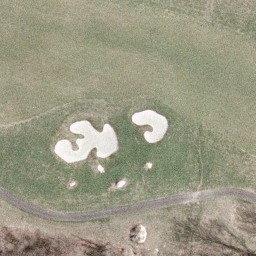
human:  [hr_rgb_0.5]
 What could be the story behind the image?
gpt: golf course